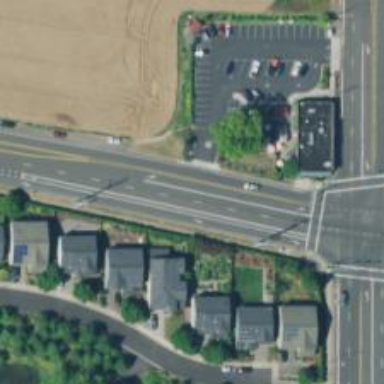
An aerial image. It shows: Secondary road with asphalt surface. There is sidewalk on the left side.